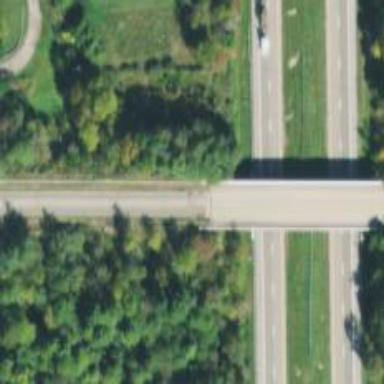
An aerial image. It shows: Tertiary road with bridge.